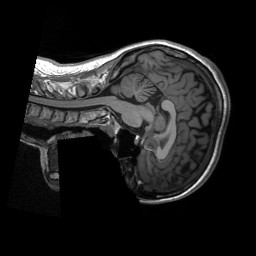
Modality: T1w
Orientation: sagittal
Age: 21
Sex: male
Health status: healthy
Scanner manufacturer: siemens
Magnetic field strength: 3 T
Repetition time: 2.3 s
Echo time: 0.00229 s